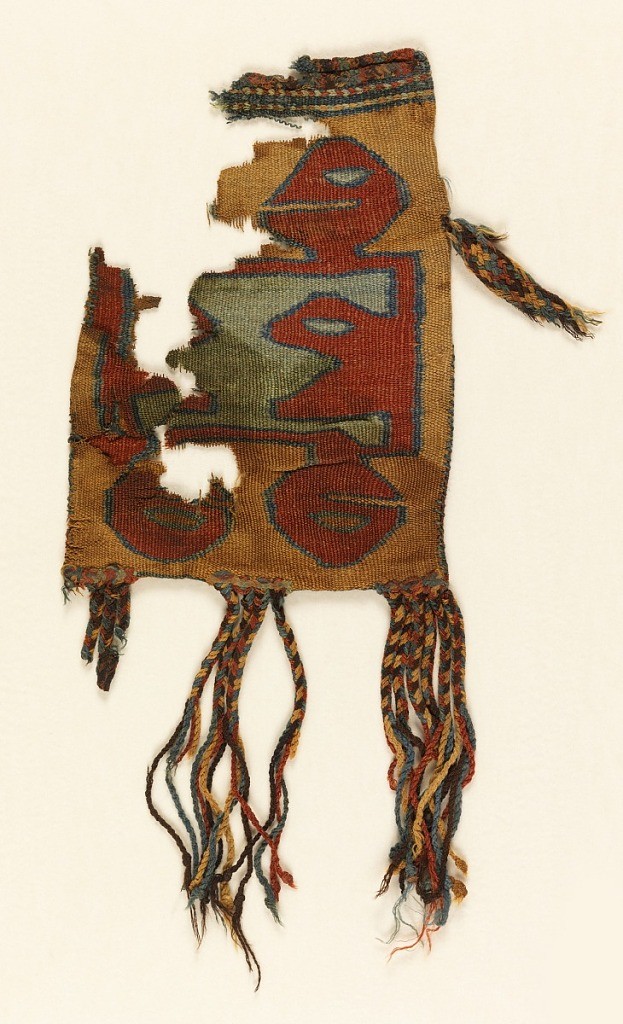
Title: Fragment of a bag
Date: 100 BC–1000 AD
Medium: wool Technique: Tapestry) dove-tailed, use of non-horizontal weft; diagonal flat interlacing; braiding–4-strand; sides stitched together to form bag; warp ends covered by stitching forming opening; diagonal flat interlacing; braiding 4-strand
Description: Fragment of a small bag in geometric pattern in green, red, blue and light brown. Fringe at one end.